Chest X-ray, AP view. Patient: 45 years old, sex M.
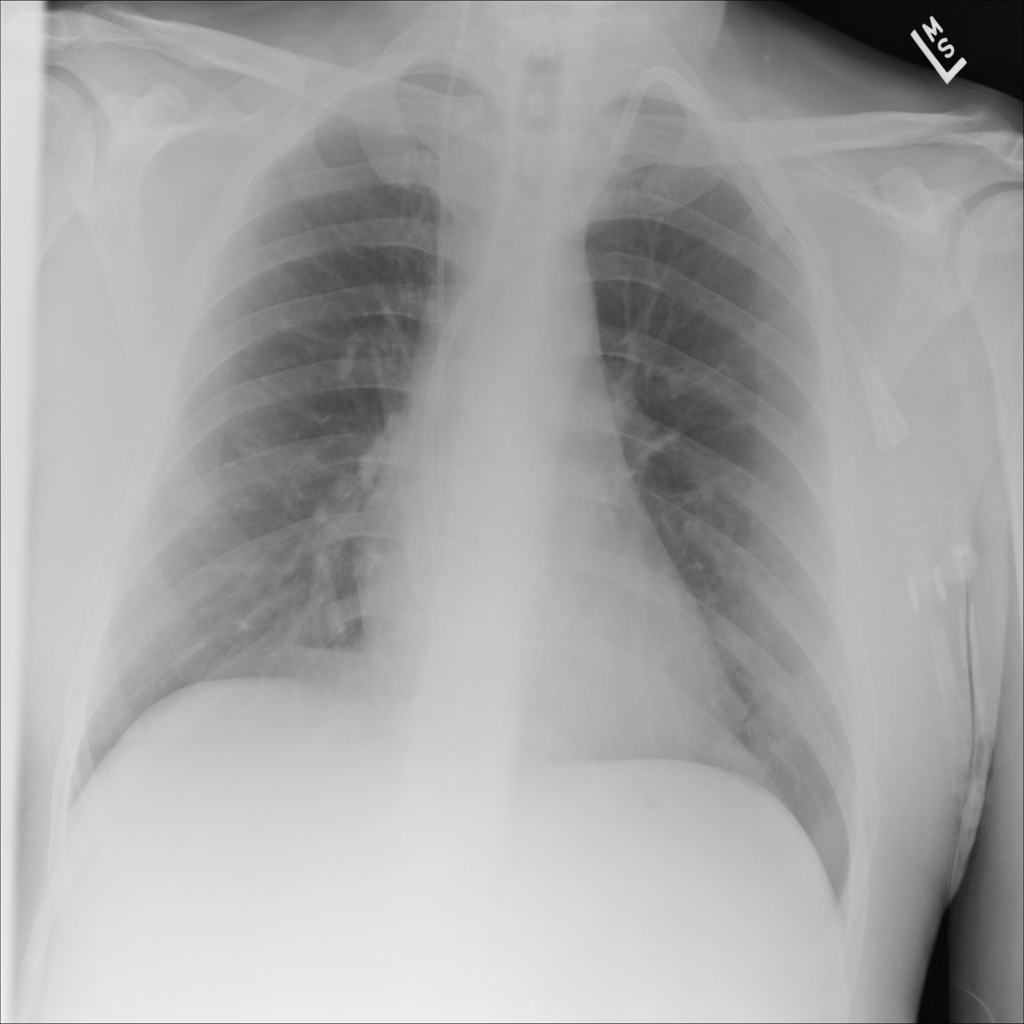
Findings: No Finding